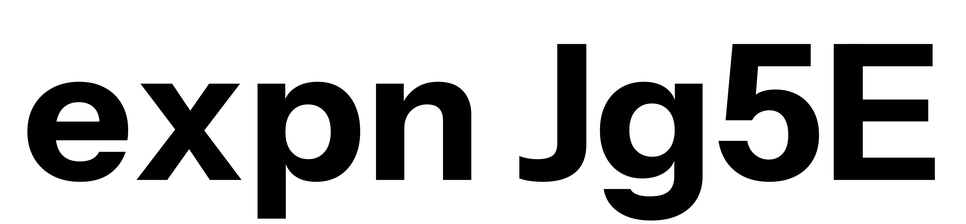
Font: InstrumentSans_Bold